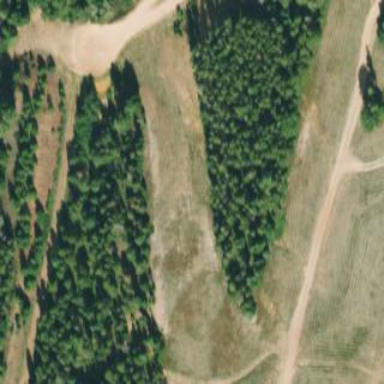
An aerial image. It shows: Forest area.